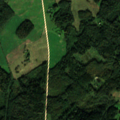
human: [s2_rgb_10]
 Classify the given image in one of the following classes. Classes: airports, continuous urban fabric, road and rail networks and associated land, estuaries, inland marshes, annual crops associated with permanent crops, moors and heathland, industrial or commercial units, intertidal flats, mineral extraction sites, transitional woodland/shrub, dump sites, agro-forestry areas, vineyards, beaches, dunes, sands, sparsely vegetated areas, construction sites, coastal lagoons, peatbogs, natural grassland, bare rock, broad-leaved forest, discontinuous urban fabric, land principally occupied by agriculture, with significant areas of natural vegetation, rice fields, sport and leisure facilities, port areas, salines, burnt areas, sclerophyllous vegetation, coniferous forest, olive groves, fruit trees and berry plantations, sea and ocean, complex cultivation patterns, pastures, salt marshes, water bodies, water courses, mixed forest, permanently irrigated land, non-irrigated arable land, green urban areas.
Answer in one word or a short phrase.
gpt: pastures, land principally occupied by agriculture, with significant areas of natural vegetation, broad-leaved forest, mixed forest